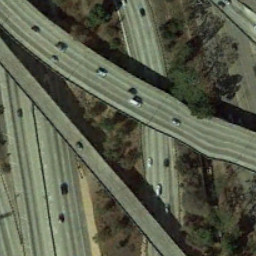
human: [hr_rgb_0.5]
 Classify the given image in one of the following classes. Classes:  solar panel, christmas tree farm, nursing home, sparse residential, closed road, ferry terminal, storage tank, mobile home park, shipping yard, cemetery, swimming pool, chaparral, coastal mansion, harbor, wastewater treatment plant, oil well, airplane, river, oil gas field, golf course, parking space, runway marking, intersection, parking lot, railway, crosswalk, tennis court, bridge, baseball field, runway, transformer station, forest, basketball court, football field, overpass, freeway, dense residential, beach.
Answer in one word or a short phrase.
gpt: overpass